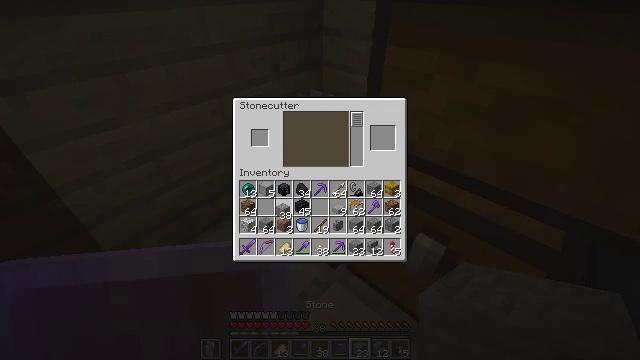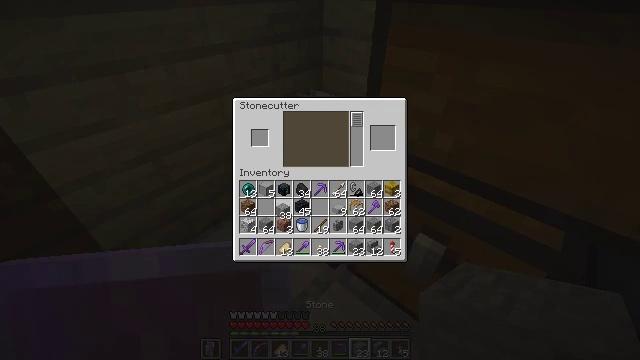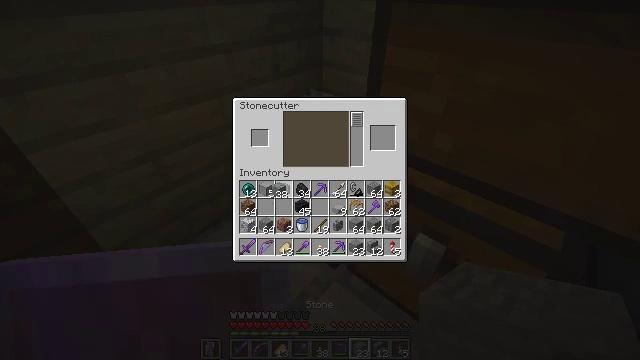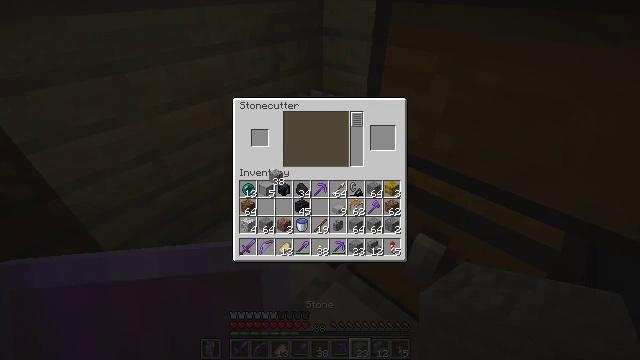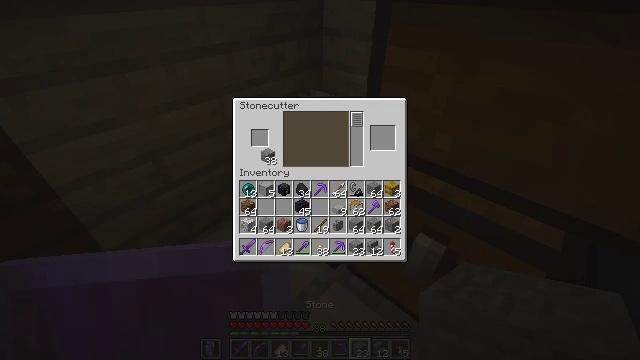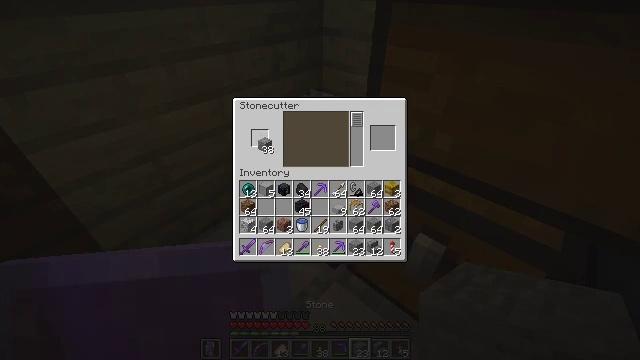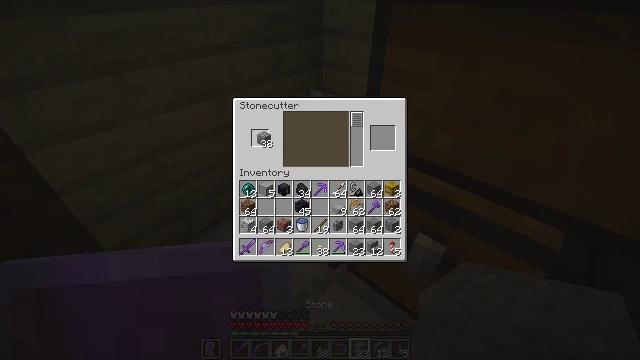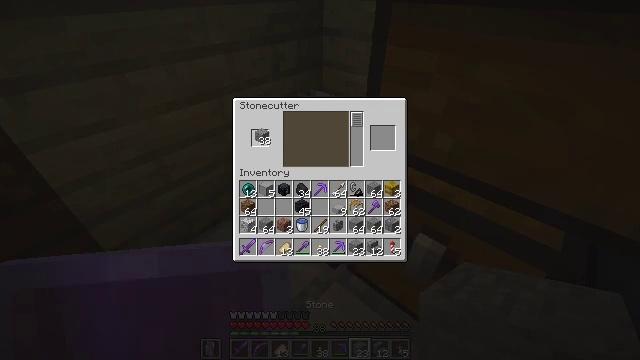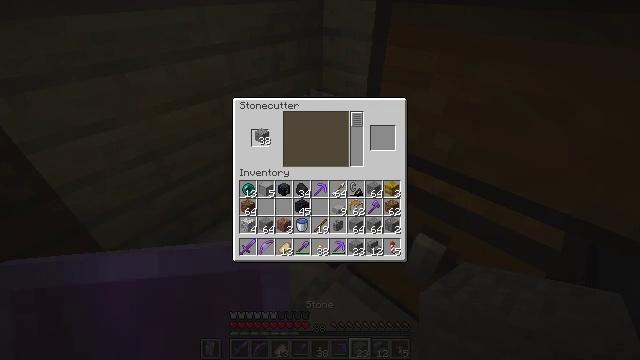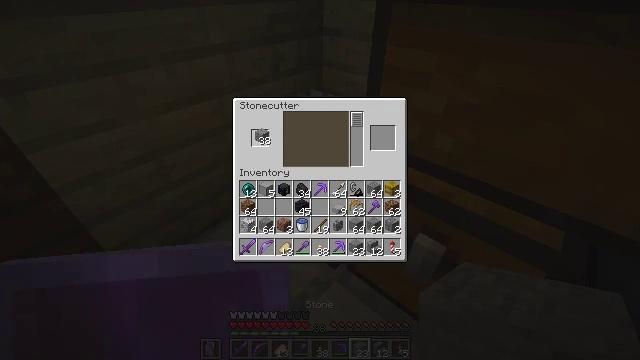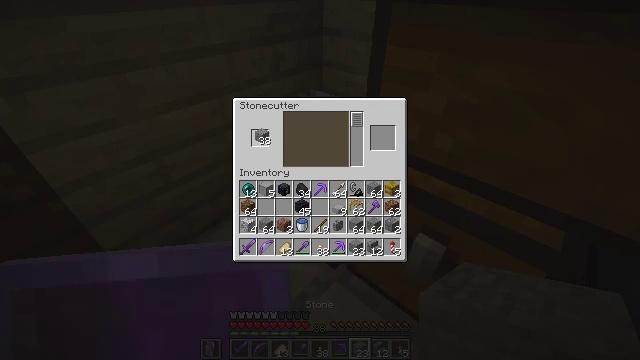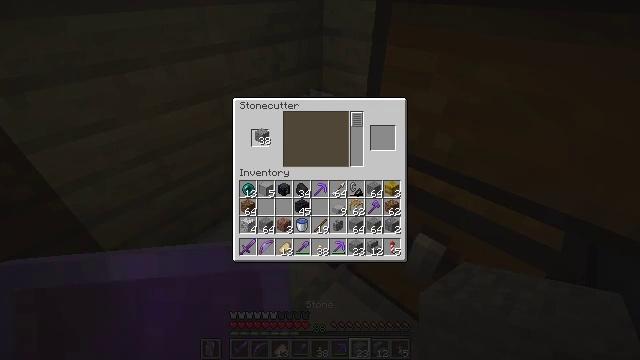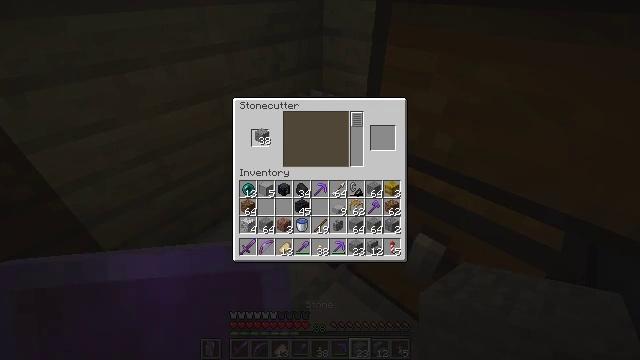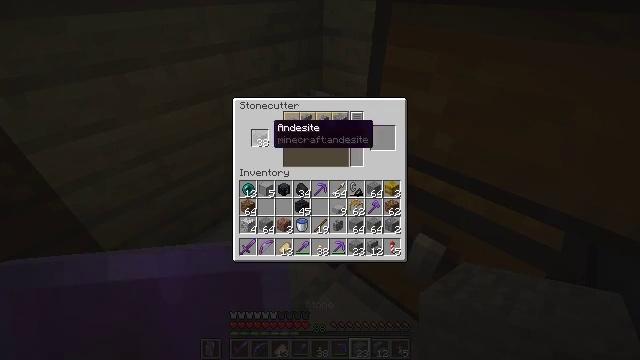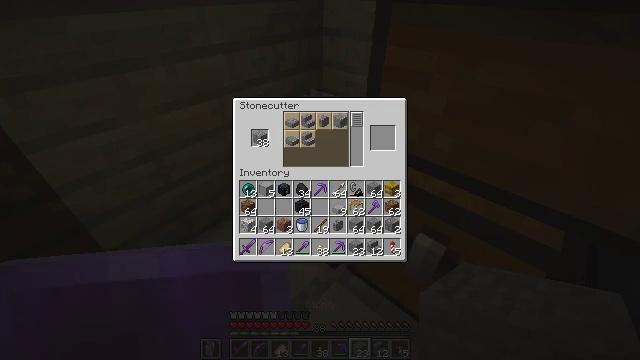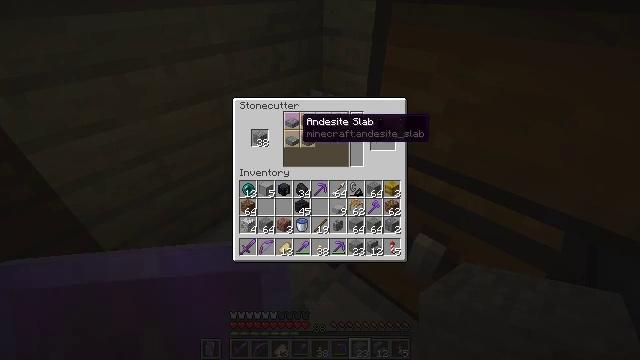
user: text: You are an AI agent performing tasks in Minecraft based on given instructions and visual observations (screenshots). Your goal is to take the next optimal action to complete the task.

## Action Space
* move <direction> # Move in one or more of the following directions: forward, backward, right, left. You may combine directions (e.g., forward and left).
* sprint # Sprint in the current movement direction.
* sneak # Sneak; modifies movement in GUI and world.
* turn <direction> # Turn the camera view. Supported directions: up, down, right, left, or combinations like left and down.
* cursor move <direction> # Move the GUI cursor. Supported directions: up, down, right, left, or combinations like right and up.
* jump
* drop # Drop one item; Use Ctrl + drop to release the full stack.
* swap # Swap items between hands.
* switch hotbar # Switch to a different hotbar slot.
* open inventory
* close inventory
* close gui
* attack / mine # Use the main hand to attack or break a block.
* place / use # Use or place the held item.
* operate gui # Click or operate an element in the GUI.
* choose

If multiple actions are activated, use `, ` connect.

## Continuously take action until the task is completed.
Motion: motion action
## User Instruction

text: Get polished andesite stairs from polished andesite in the crafting grid.
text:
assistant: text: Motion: attack / mine
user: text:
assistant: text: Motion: turn up
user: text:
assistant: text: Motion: turn up
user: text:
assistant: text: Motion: turn left and up
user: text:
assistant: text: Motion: turn up
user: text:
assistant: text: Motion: no_op
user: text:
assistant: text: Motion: no_op
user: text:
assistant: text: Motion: no_op
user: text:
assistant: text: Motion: no_op
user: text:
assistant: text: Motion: attack / mine
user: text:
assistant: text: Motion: attack / mine
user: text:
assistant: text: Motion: attack / mine
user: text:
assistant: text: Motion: no_op
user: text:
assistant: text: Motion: turn right
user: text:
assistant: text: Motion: turn right
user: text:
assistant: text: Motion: turn right
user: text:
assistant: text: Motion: turn right
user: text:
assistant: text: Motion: no_op
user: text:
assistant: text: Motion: no_op
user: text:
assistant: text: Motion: no_op
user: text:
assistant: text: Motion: no_op
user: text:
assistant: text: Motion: no_op
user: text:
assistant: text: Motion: no_op
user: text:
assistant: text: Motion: no_op
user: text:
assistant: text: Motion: no_op
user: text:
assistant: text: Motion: no_op
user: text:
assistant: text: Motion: no_op
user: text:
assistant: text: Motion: no_op
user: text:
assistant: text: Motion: no_op
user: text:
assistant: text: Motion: turn down